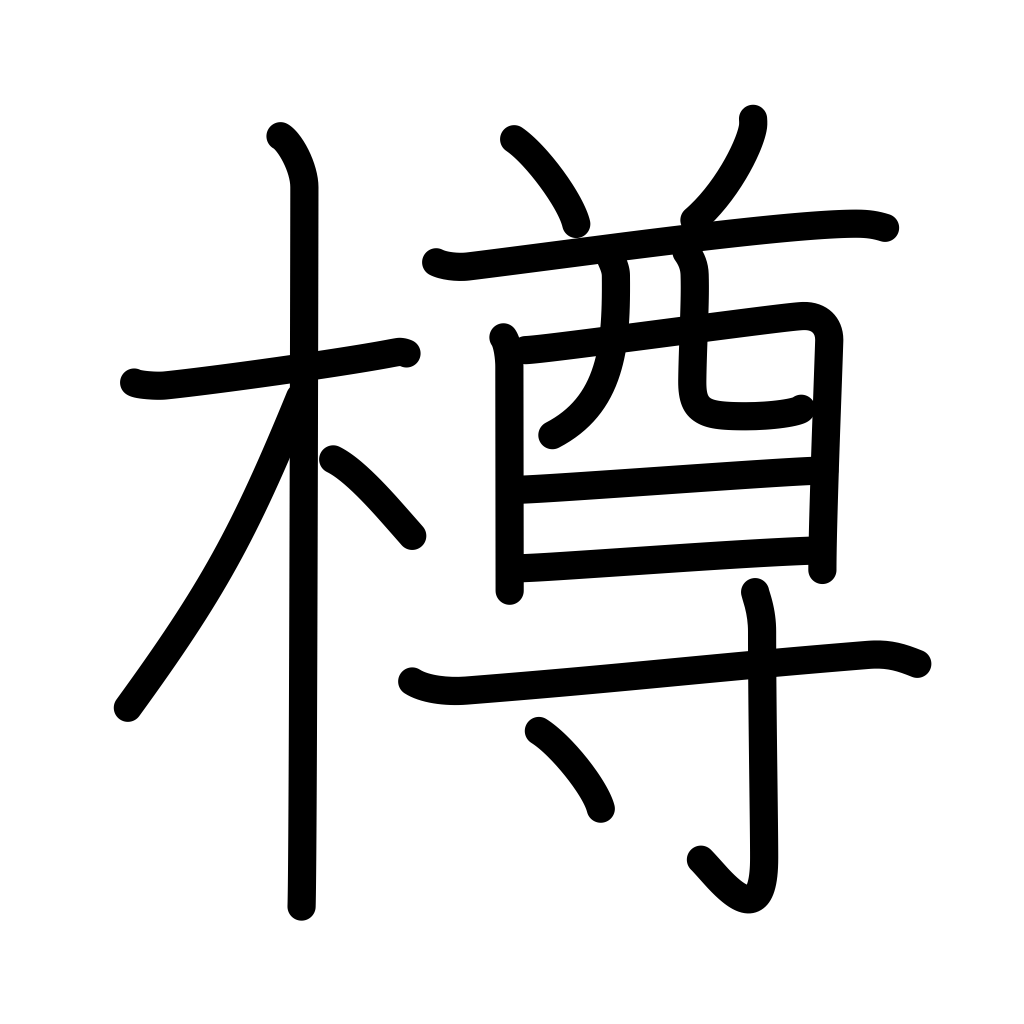
Meaning: barrel, cask, keg